Aerial crown-view tile of a tropical tree (Barro Colorado Island, Panama), acquired 20250915:
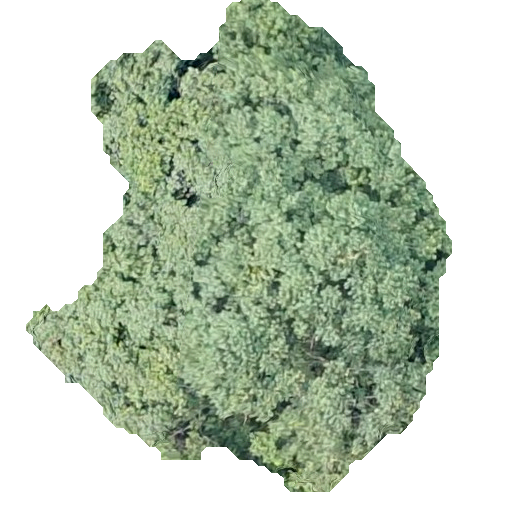
Species: Luehea seemannii
GBIF accepted scientific name: Luehea seemannii
Crown area: 194.249 m²